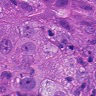
Metastatic tissue present: yes